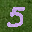
Label: 5